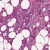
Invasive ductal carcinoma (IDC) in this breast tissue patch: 1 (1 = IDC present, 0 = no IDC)